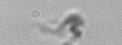
Label: detritus